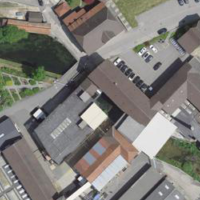
EUNIS habitat code: 54
Species observed at this site:
Chamaenerion dodonaei